Question: I've used resharper for a while now and i notice that it sometimes adds advise to your code such as this:

I'm writing a visual studio add-in where i'd like to do the same thing.
Could anyone point me in the right direction?
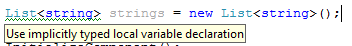
Answer: Hadi Hariri has written some good introductions to extend Resharper either with plugins:
<URL>
<URL>
... or with a new custom pattern matching feature in Resharper 5.
<URL>
For getting started with writing the plugin Hadi describes, reference the following dll's from the Resharper install directory:

And for getting further checkout the source Resharper PowerToys:
<URL>
Mind that there are some differences in how to implement the plugins between Resharper versions.